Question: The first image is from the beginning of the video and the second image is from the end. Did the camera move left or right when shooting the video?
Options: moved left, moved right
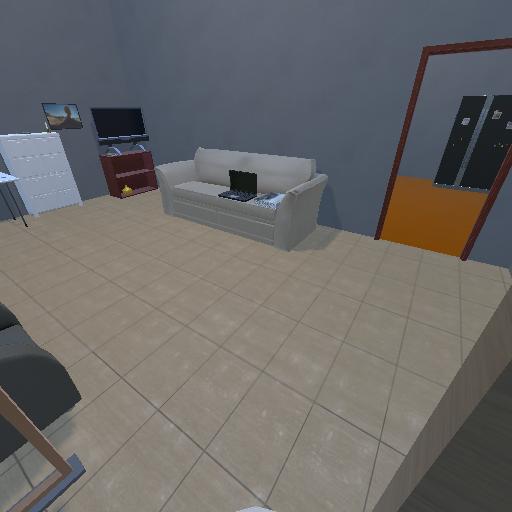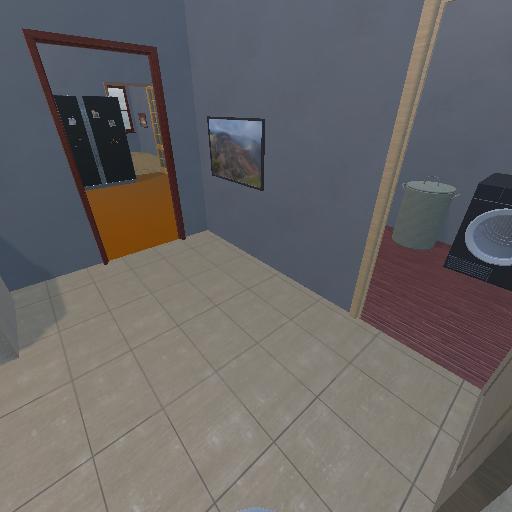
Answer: moved left